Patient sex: M
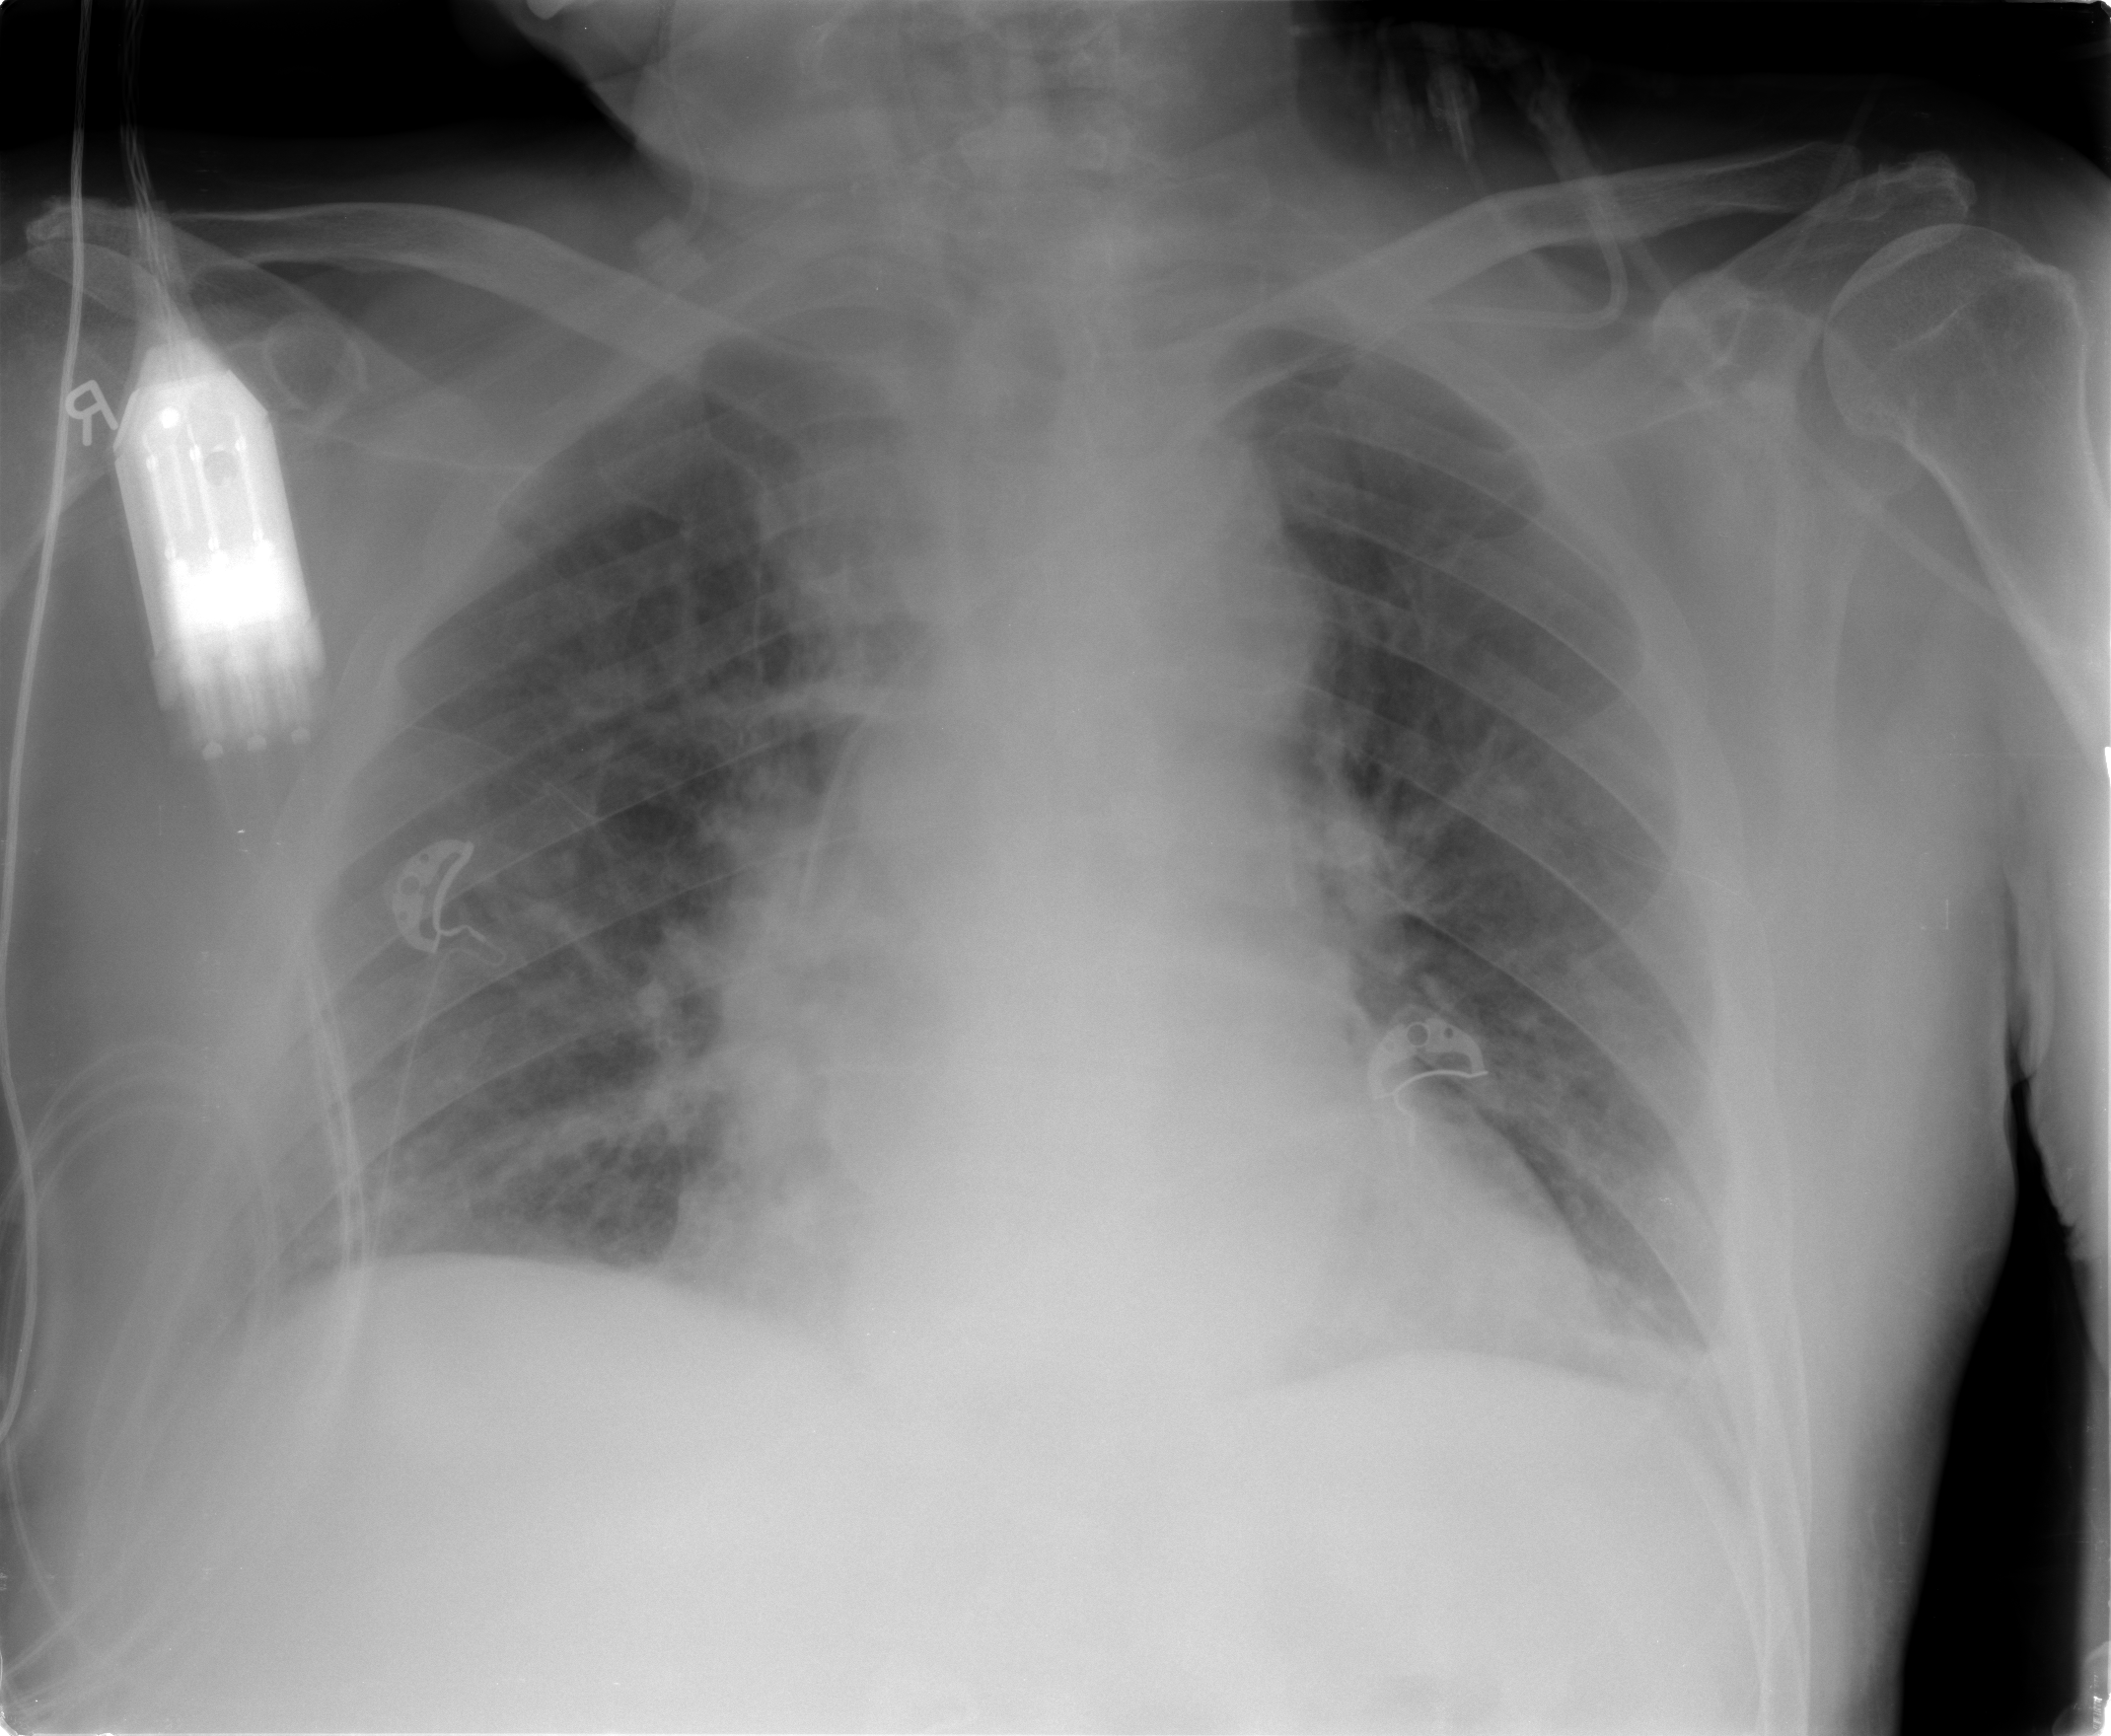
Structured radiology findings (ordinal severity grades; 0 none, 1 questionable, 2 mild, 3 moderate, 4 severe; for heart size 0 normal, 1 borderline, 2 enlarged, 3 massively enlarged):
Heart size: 2
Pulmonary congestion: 2
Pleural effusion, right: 1
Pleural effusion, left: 1
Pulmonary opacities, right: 0
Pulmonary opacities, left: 0
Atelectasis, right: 2
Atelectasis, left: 2